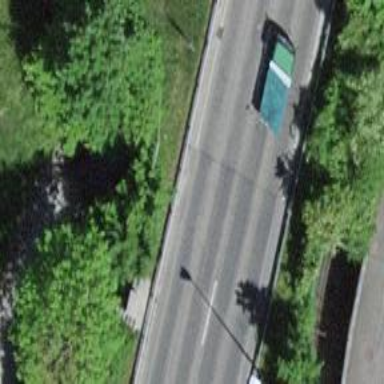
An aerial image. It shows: Footway tunnel with asphalt surface.